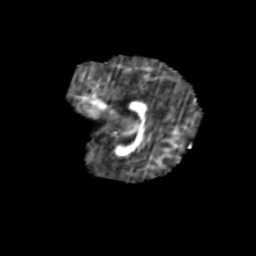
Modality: FA
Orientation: sagittal
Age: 6
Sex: female
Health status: healthy